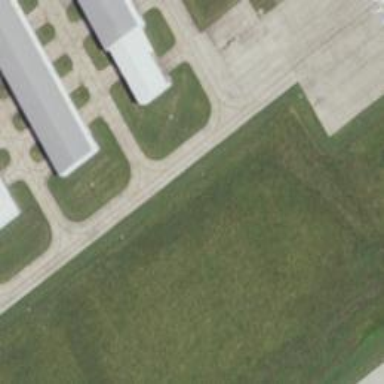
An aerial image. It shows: Image of taxiway at airport.